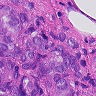
Metastatic tissue present: yes